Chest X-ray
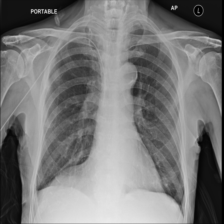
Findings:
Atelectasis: positive
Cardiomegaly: negative
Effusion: negative
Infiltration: negative
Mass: negative
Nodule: negative
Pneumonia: negative
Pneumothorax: negative
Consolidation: negative
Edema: negative
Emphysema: negative
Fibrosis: negative
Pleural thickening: negative
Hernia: negative